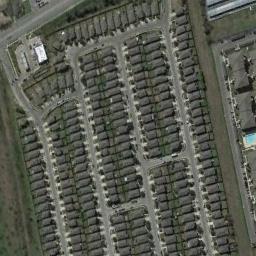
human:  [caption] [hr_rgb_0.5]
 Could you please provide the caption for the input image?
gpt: The mobile home park is on the open place next to the grass .

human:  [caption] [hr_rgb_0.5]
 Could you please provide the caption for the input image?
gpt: There were several cars parked along the road, And there were two rows of mobile homes on the lawn .

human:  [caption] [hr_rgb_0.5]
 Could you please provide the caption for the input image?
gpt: The dense mobile home park has lots of neatly arranged mobile homes and some roads go through the mobile home park .

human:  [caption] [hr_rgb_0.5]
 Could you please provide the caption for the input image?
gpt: Many buildings of different shapes and sizes are in mobile home parks .

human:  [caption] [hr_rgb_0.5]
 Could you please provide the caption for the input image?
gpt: There are many black buildings arranged neatly in the mobile home park .